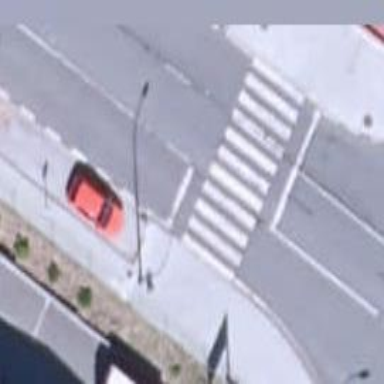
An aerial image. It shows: Marked crossing on the road.